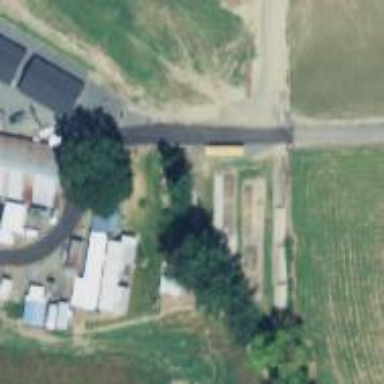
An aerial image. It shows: Driveway leading to service road.